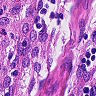
Metastatic tissue present: no